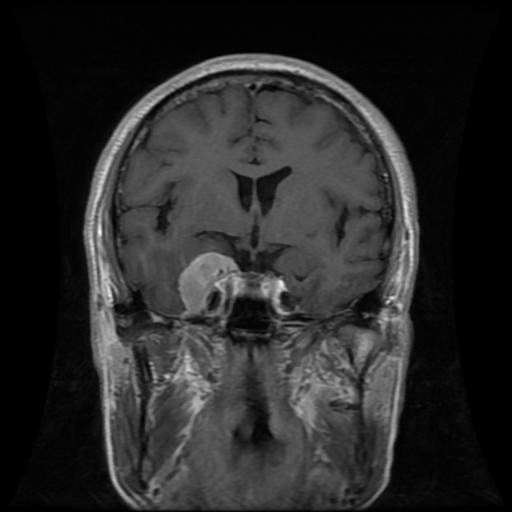
Label: meningioma